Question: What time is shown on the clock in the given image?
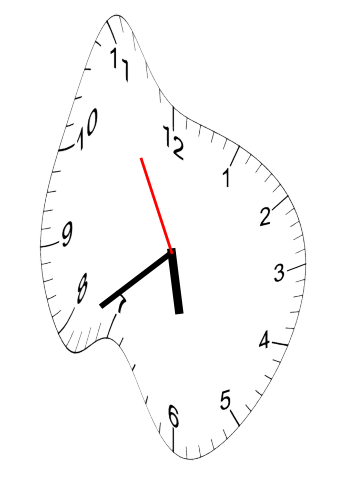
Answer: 05:38:55